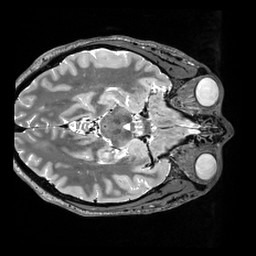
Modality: T2w
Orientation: axial
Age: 46
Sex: male
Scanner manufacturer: siemens
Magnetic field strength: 3 T
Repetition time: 3.2 s
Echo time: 0.56 s